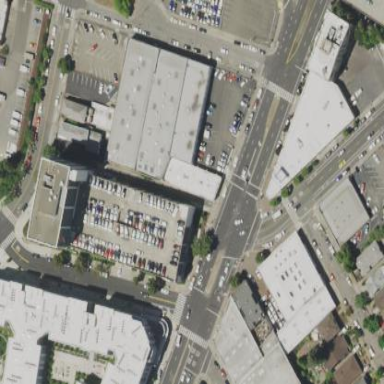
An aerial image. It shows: Building housing car shop.